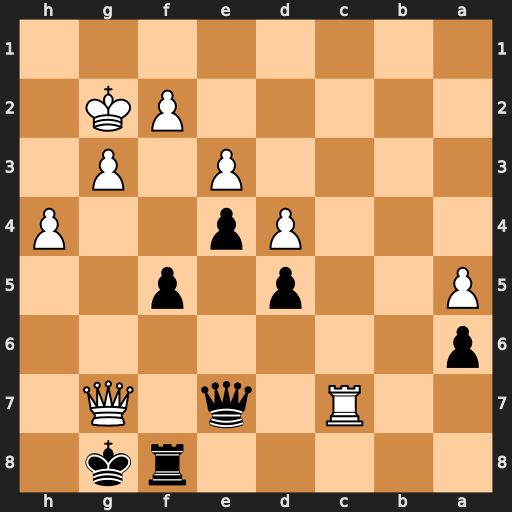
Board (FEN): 5rk1/2R1q1Q1/p7/P2p1p2/3Pp2P/4P1P1/5PK1/8
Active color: b
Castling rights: -
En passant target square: -
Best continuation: Qxg7 Rxg7+ Kxg7